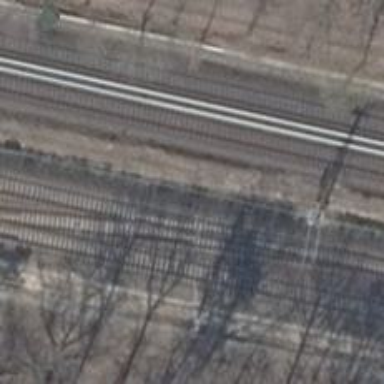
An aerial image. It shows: Railway with electrified contact lines.